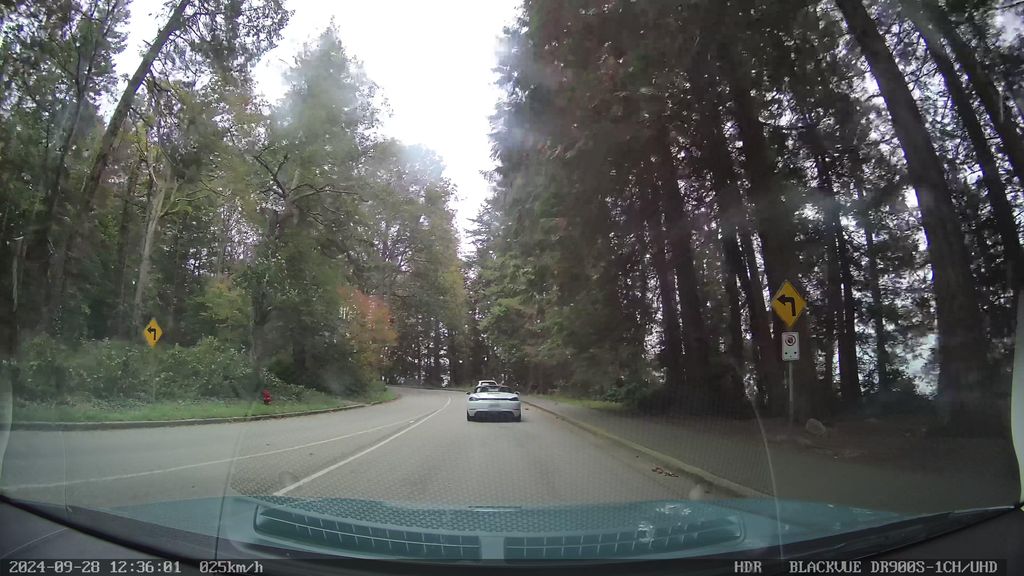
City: vancouver